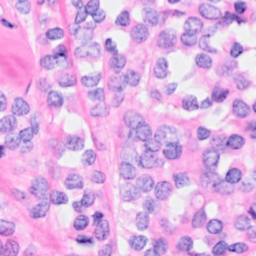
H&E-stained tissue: Breast